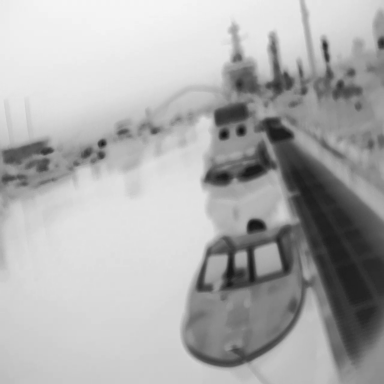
There are three objects shown in the infrared image, including two canoes, and a warship.